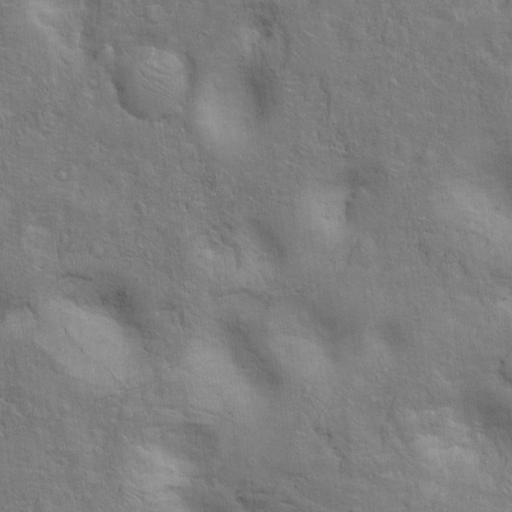
Objects detected: cone, cone, cone, cone, cone, cone, cone, cone, cone, cone